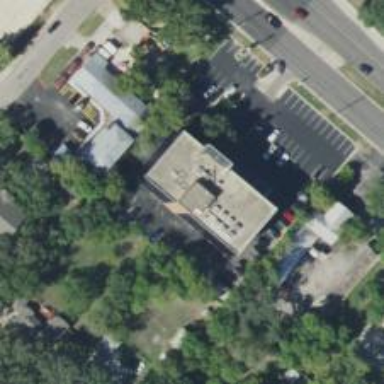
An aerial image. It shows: Healthcare clinic.